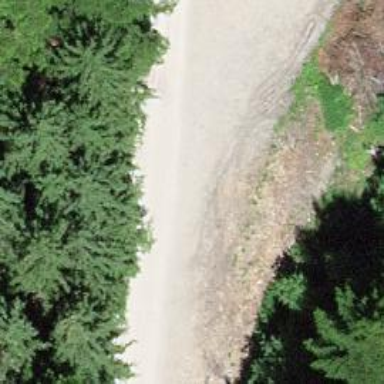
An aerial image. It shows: Gravel track with grade2 quality.